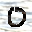
Label: 0